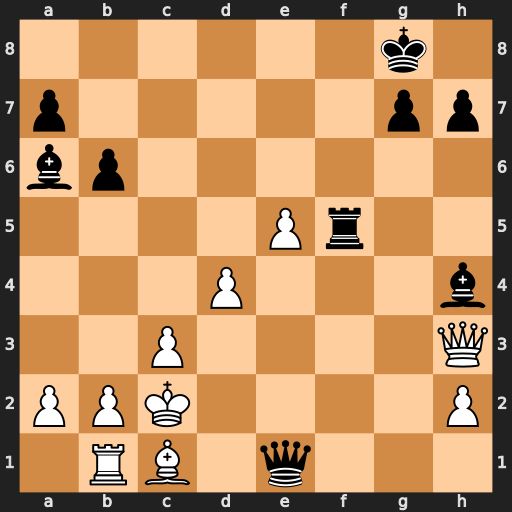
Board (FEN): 6k1/p5pp/bp6/4Pr2/3P3b/2P4Q/PPK4P/1RB1q3
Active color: w
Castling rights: -
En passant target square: -
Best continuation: Qxf5 Qe2+ Bd2